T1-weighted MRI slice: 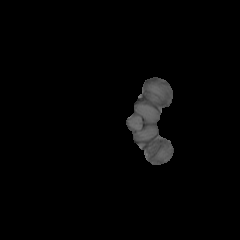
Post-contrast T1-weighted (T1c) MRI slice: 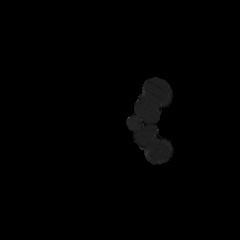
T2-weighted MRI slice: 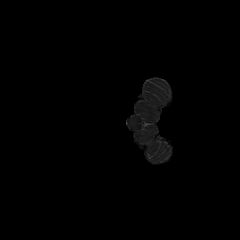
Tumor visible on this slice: no